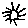
Label: sun